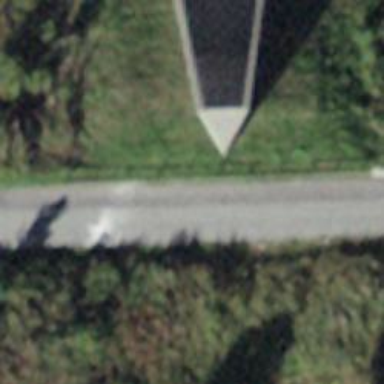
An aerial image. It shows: Driveway tunnel that serves as roadway.